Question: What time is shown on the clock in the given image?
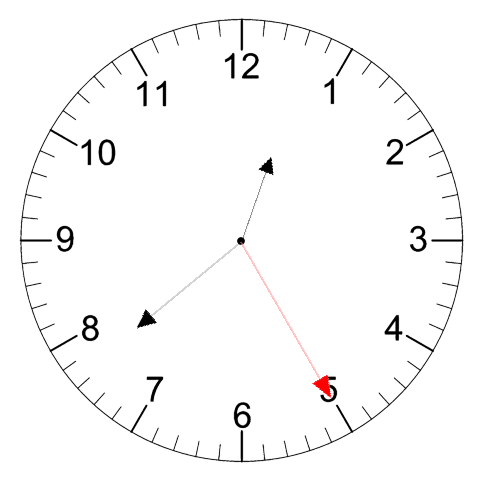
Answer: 12:38:25